Field crop: maize
Growth stage: 2
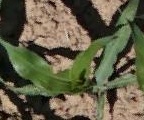
Species: maize